高一 · 立体几何学
四棱雉 $P-A B C D$ 中, $P A \perp$ 平面 $A B C D$, 底面 $A B C D$ 是边长为 2 的正方形, $P A=\sqrt{5}, E$ 为 $P C$ 的中点, 则异面直线 $B E$ 与 $P D$ 所成角的余弦值为 ( )
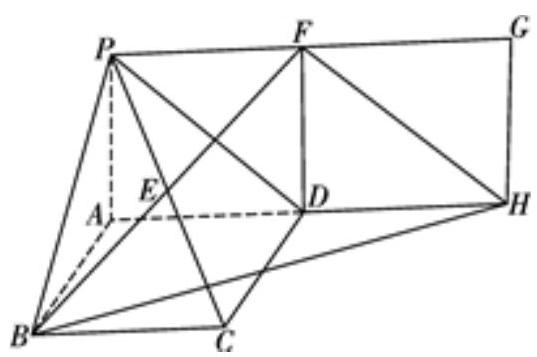
$\frac{\sqrt{13}}{10}$
B. $\frac{\sqrt{15}}{5}$
C. $\frac{\sqrt{13}}{39}$
D. $\frac{\sqrt{15}}{39}$
答案: C
解析:

如图所示, 延长 $\mathrm{AD}$ 到 $\mathrm{H}$, 使 $\mathrm{AD}=\mathrm{DH}$, 过 $\mathrm{P}$ 作 $P G \| A H, P G=A H, \mathrm{~F}$ 为 $\mathrm{PG}$ 的中点, 连接 $\mathrm{BF}, \mathrm{FH}, \mathrm{BH}$,

则 $\angle B F H$ 为异面直线 $B E$ 与 $P D$ 所成的角或者补角,

在 $\triangle B F H$ 中, 由余弦定理得 $\cos \angle B F H=\frac{13+9-20}{2 \times \sqrt{13} \times 3}=\frac{\sqrt{13}}{39}$,

故选 C.

点睛: 平移线段法是求异面直线所成角的常用方法, 其基本思路是通过平移直线, 把异面问题化归为共面问题来解决，具体步骤如下：

(1)平移: 平移异面直线中的一条或两条, 作出异面直线所成的角;

(2)认定：证明作出的角就是所求异面直线所成的角;

(3)计算: 求该角的值, 常利用解三角形;

(4)取舍: 由异面直线所成的角的取值范围是 ( $\left.0, \frac{\pi}{2}\right]$, 当所作的角为钝角时, 应取它的补角作为两条异面直线所成的角.